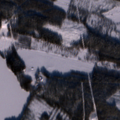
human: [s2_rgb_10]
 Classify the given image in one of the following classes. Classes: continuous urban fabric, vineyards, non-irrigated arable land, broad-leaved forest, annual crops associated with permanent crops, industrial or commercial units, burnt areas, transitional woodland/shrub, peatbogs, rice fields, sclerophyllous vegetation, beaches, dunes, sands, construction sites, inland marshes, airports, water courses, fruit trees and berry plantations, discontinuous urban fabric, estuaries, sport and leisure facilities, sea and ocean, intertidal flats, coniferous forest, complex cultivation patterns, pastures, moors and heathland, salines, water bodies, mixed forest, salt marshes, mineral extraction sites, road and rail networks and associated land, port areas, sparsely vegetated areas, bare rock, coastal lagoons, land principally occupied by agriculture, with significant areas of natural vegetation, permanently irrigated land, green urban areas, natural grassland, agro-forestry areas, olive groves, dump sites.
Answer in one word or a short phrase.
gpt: complex cultivation patterns, coniferous forest, mixed forest, transitional woodland/shrub, water bodies